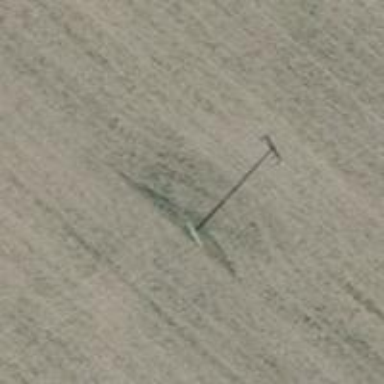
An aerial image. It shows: Power pole.